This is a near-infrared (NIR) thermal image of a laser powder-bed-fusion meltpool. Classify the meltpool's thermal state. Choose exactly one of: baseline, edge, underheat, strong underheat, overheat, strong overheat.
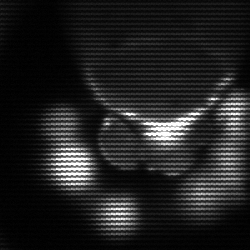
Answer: edge